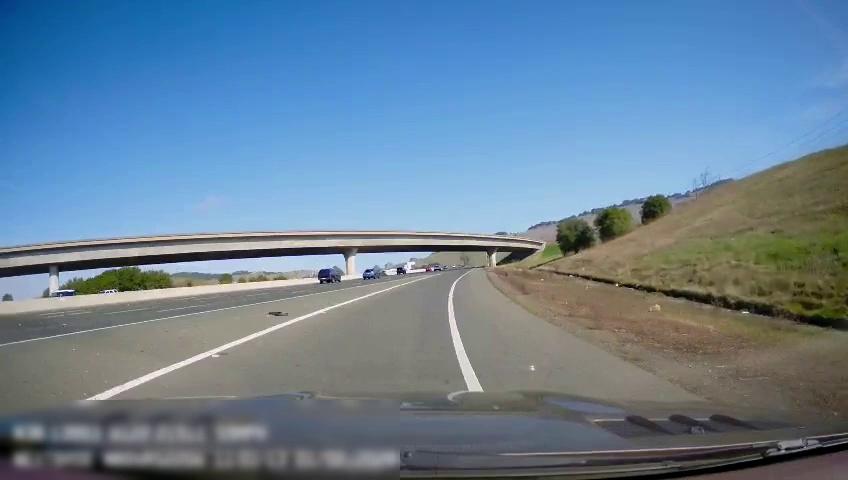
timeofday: Day
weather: Sunny
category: Drivable Space
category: Vehicles | SUV
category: Vehicles | Car
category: Vehicles | Car
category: Vehicles | SUV
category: Vehicles | Car
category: Lanes | Current Lane
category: Lanes | Alternate Lane
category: Lanes | Alternate Lane
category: Lanes | Alternate Lane
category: Lanes | Alternate Lane
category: Lanes | Alternate Lane
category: Lanes | Alternate Lane